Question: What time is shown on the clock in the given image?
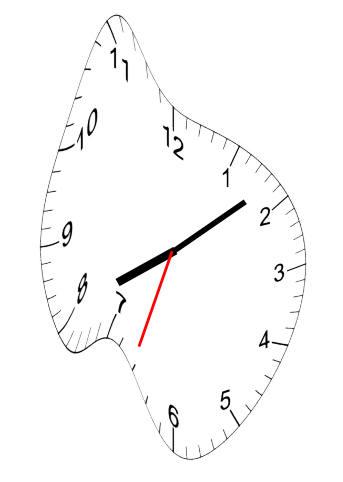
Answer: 08:08:33